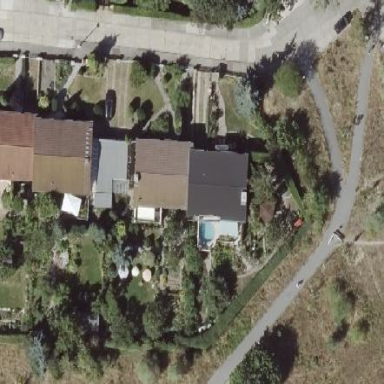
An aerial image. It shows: Semi-detached house with gabled roof.